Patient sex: M
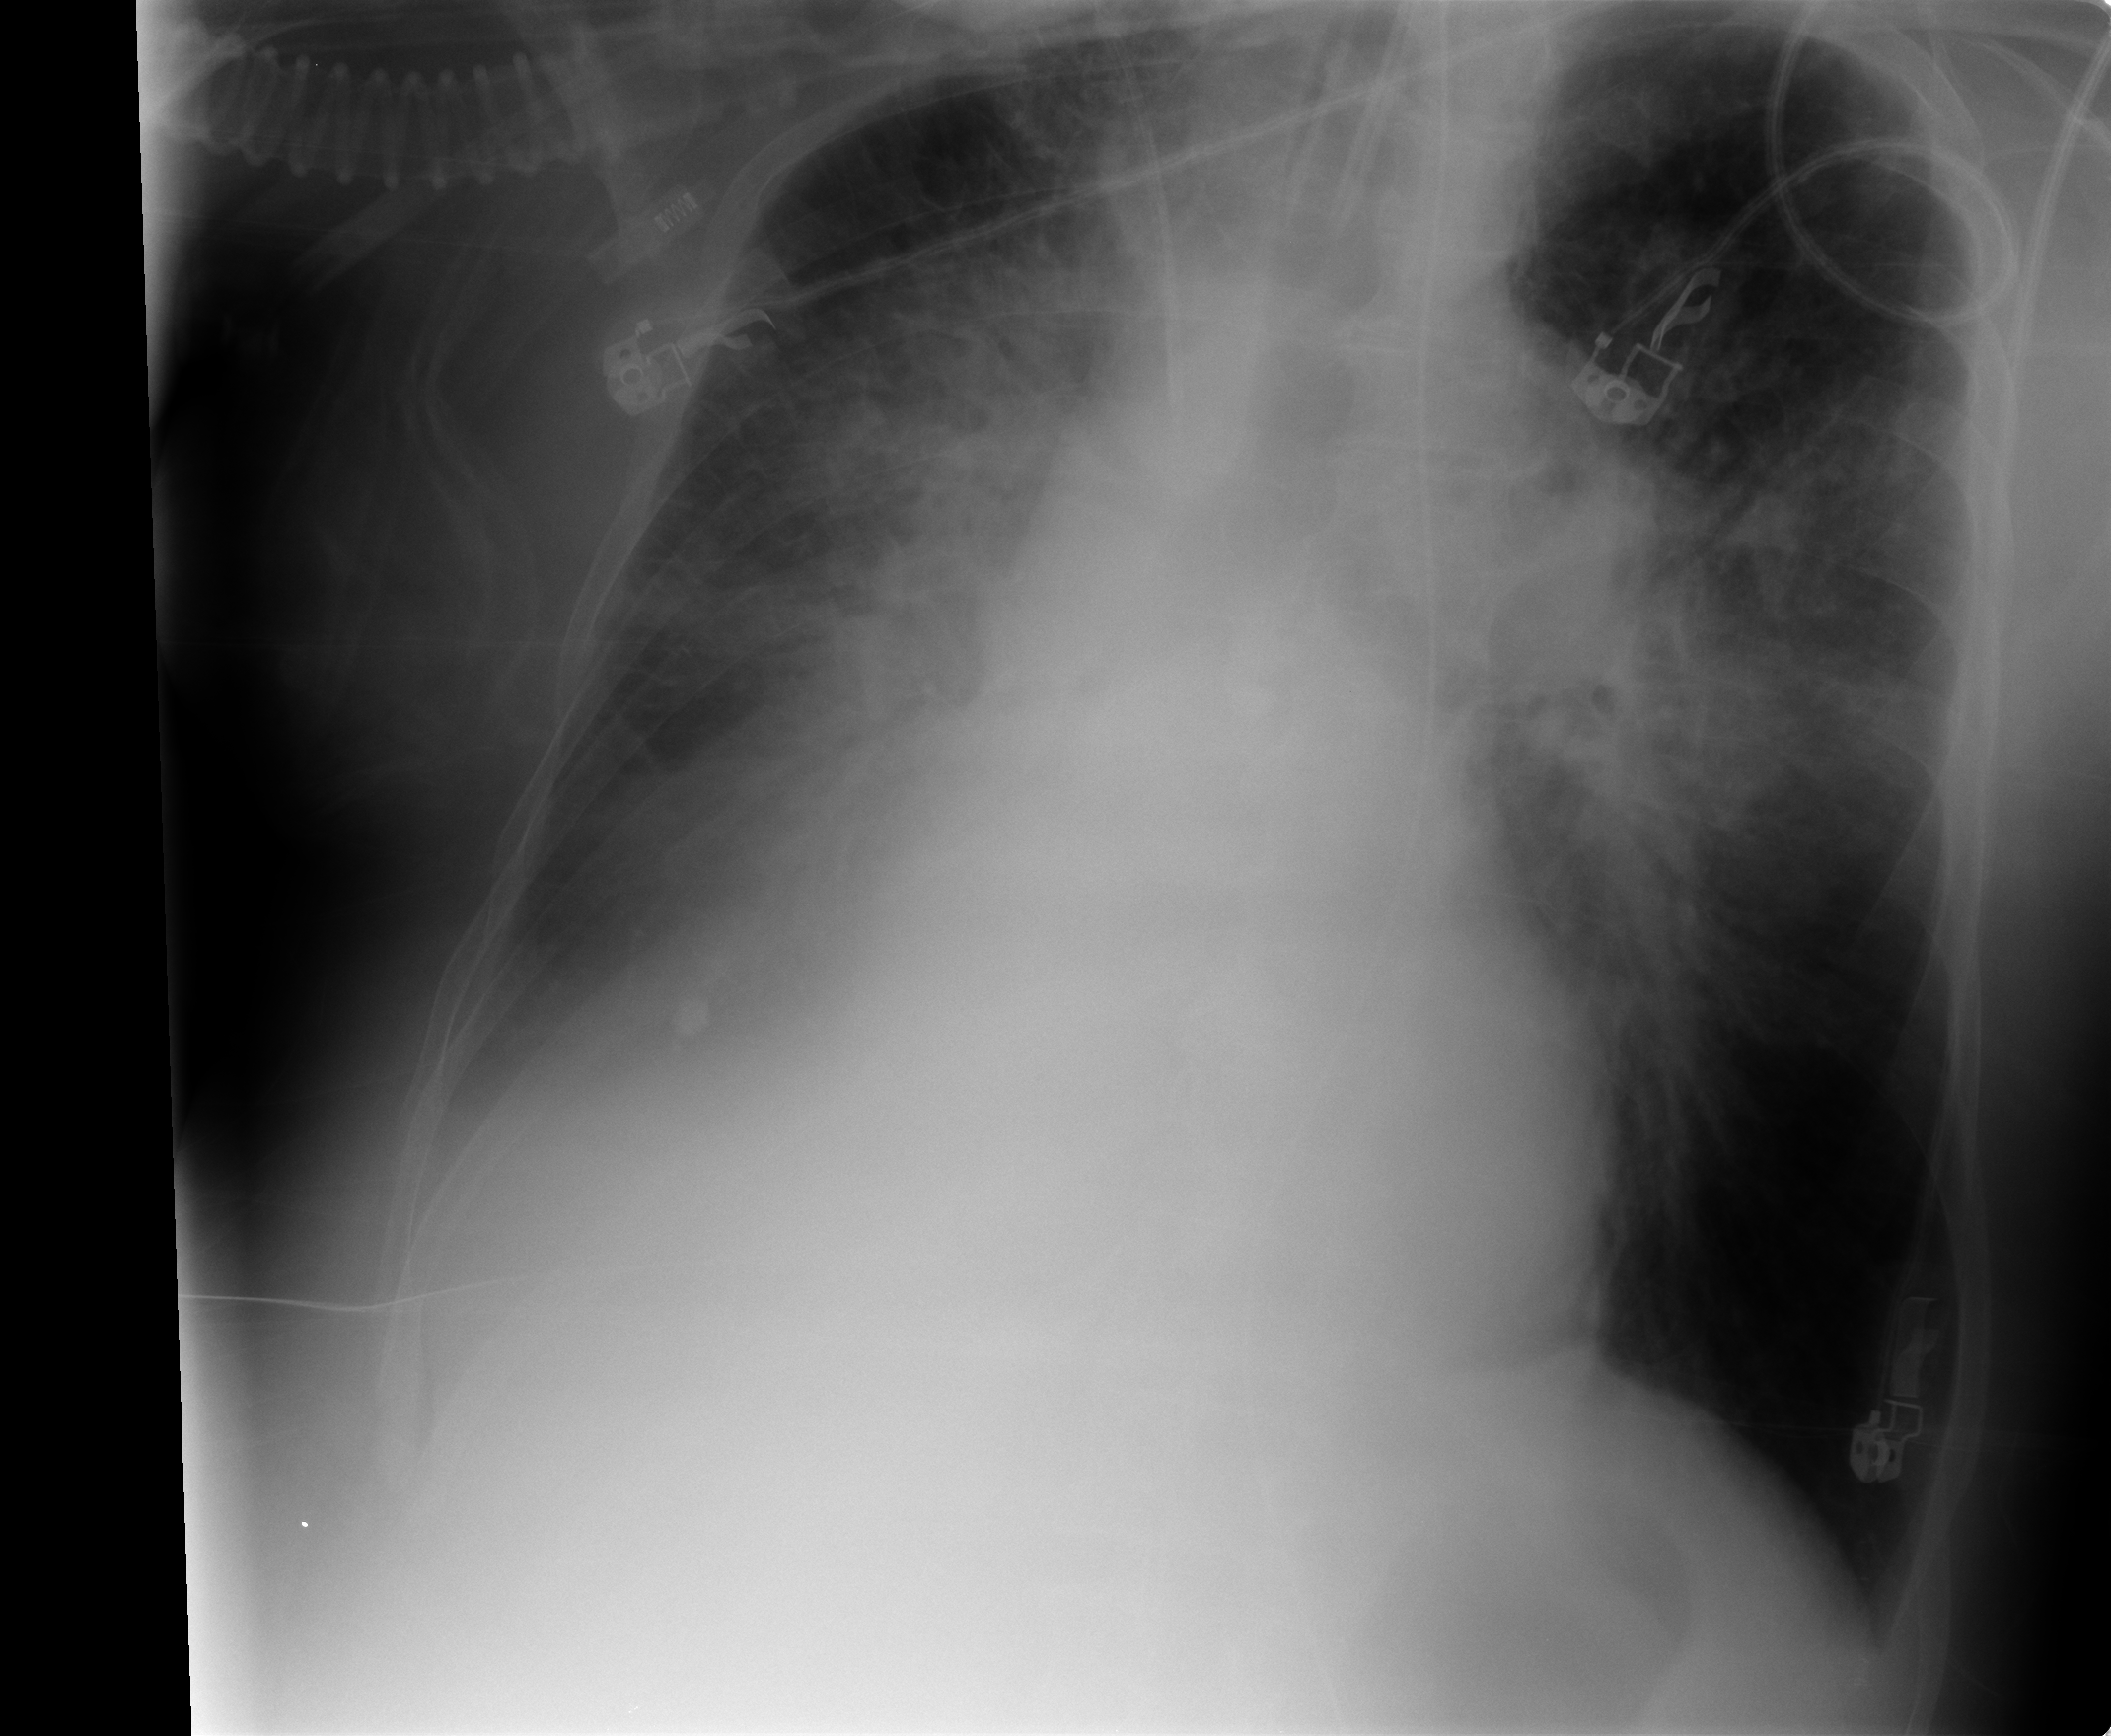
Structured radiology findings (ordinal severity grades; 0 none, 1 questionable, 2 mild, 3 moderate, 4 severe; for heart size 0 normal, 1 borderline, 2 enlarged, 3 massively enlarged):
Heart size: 2
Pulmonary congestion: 2
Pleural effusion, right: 2
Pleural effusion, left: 0
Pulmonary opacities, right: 4
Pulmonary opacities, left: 2
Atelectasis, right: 3
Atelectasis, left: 2